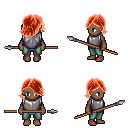
a pixel art fantasy rpg character, female body template, human, dark skin, steel chest armor, teal pants, red swoop hairstyle, spear, four views (front, back, left, right), 2x2 character sprite sheet, small pixel art, hard edges, no anti-aliasing